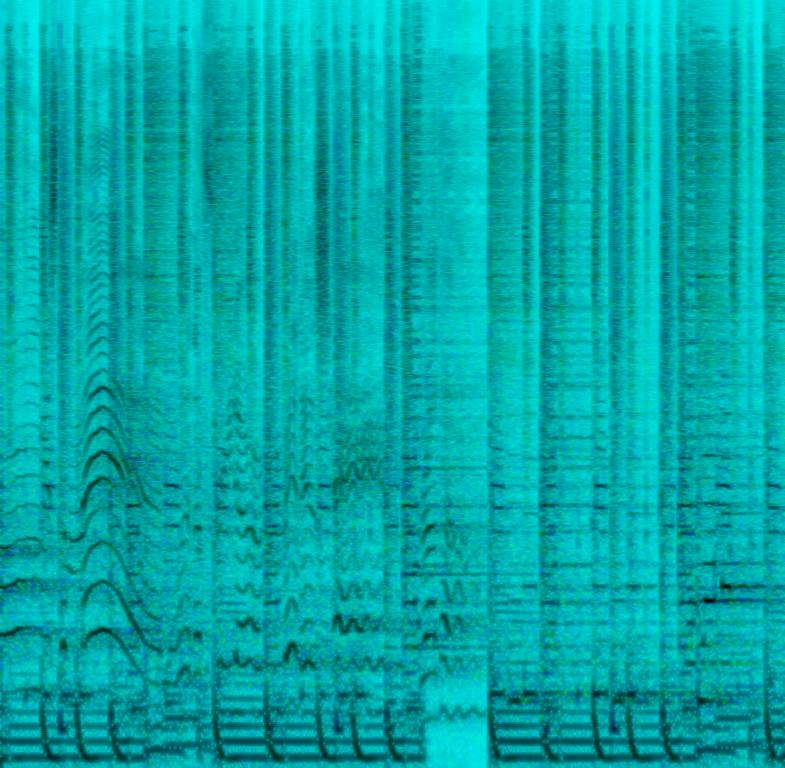
This song sounds sensual, slightly erotic. The female voice is singing in the mid range and with delay and reverb on her voice. The bass is playing long notes with little changes. The drums are playing a rather complex groove. An e-guitar is playing single notes contributing to the rhythm while another guitar is playing an almost looped melody on top. This guitar has some effect on it and it sounds sensual and provocative. Synthesizer hits and keys are adding more little elements that are panned to the left and right side of the speakers. This is a very rhythmic song with its harmonic elements. This song may be playing at a nightclub for adults.